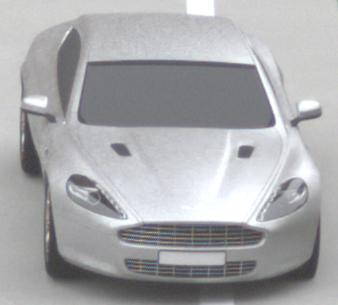
Make: Aston Martin
Model: Rapide
Detailed model: Rapide
Model produced from: 2010/03
Model produced until: 2013/07
Doors: 5
Color: white
Road condition: dry road
Daytime: midday
Contrast: low contrast